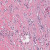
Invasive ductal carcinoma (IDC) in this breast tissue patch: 1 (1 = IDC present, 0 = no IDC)